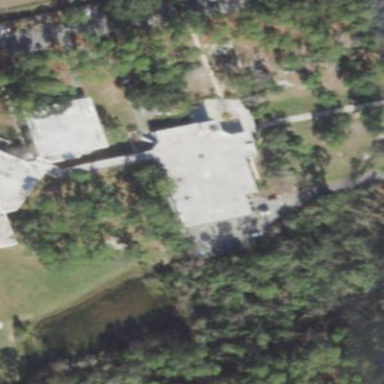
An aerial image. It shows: College building.